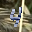
Label: 4